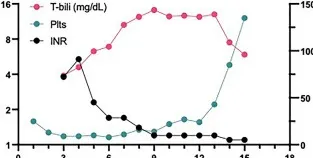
Laboratory values, organ dysfunction and interventions. The patient demonostrated thromobocytopenia on admission (A).
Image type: chart (chart)